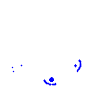
Particle: kaon